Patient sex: F
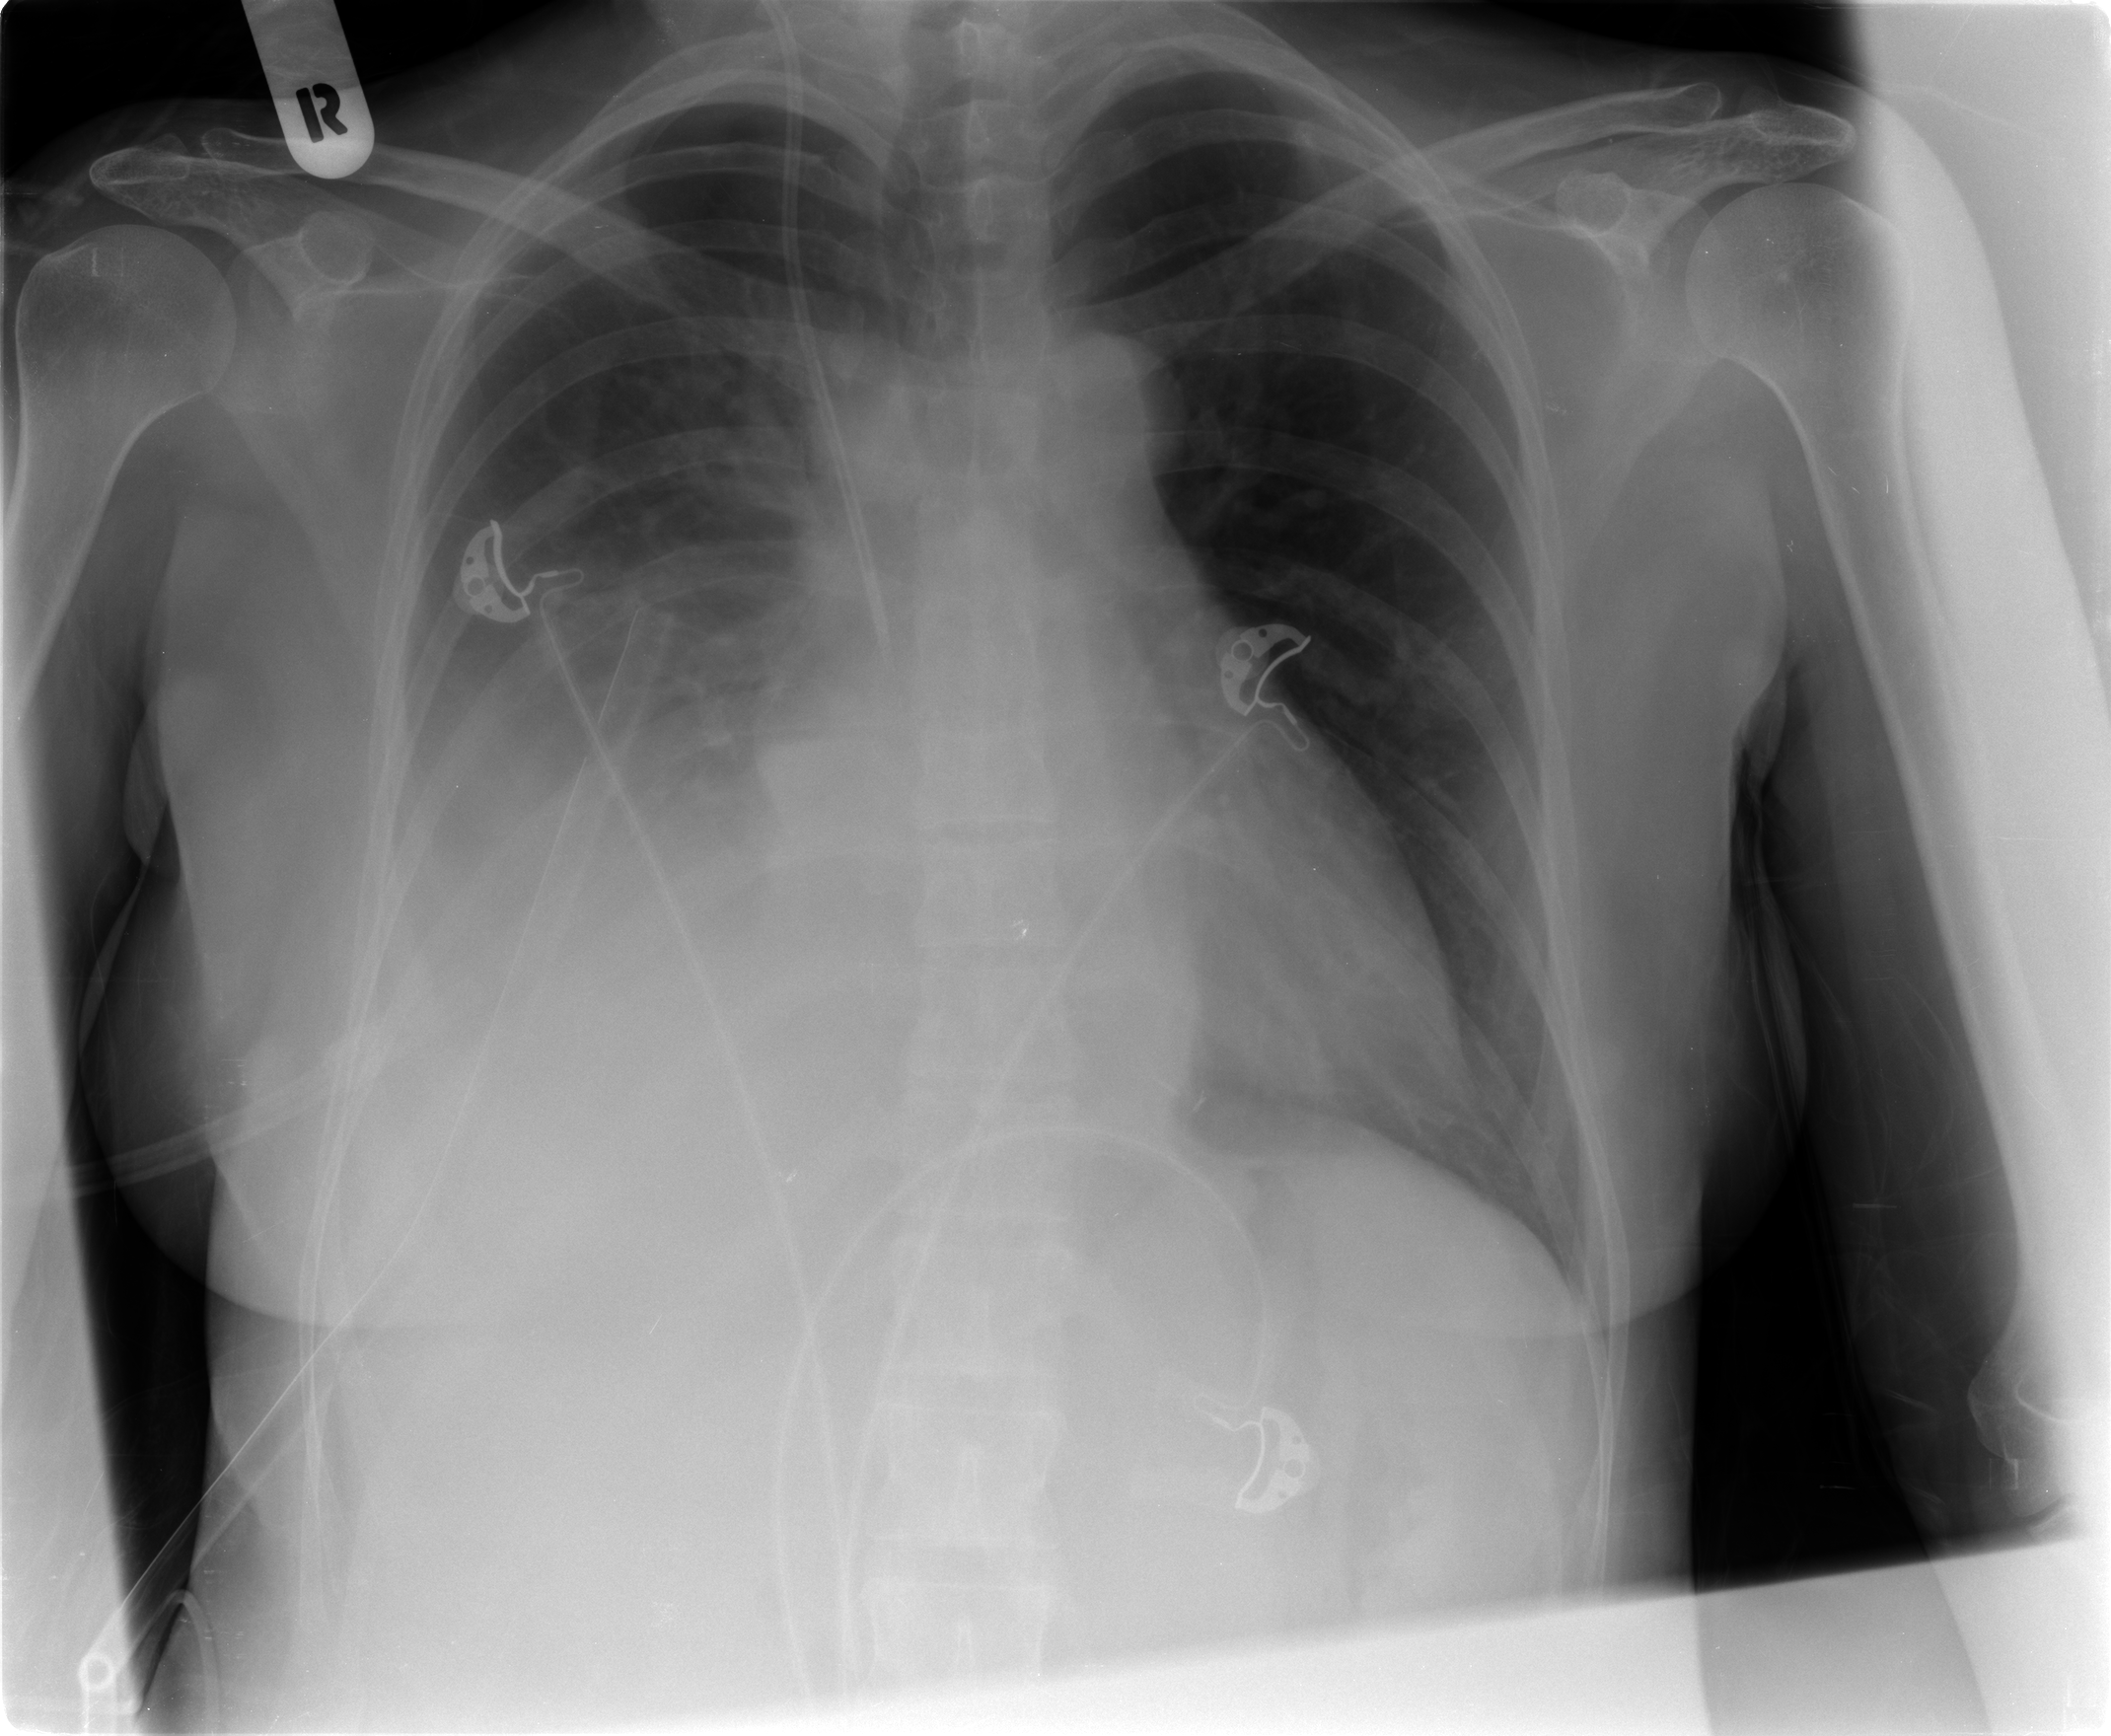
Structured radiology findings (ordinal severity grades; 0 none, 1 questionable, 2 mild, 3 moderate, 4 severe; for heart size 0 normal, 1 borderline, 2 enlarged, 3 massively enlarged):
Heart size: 0
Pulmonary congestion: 0
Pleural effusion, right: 3
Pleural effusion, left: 0
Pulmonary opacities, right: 1
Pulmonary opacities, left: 0
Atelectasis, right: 2
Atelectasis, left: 0